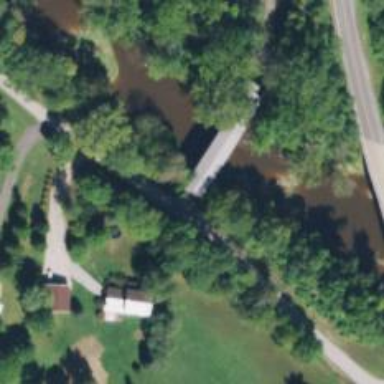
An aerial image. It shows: Covered bridge over service road.